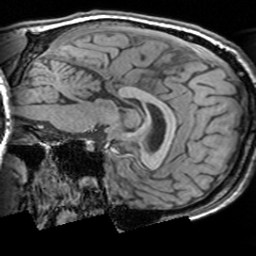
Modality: T1w
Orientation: sagittal
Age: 30
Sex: male
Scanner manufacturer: siemens
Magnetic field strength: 3 T
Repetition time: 1.63 s
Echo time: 0.00311 s